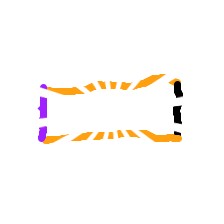
Shape: rectangle